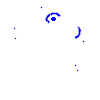
Particle: electron